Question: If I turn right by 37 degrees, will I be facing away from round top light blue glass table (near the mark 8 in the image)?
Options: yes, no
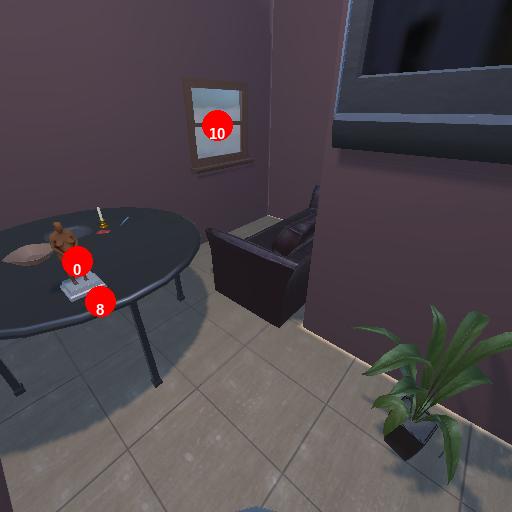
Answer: yes